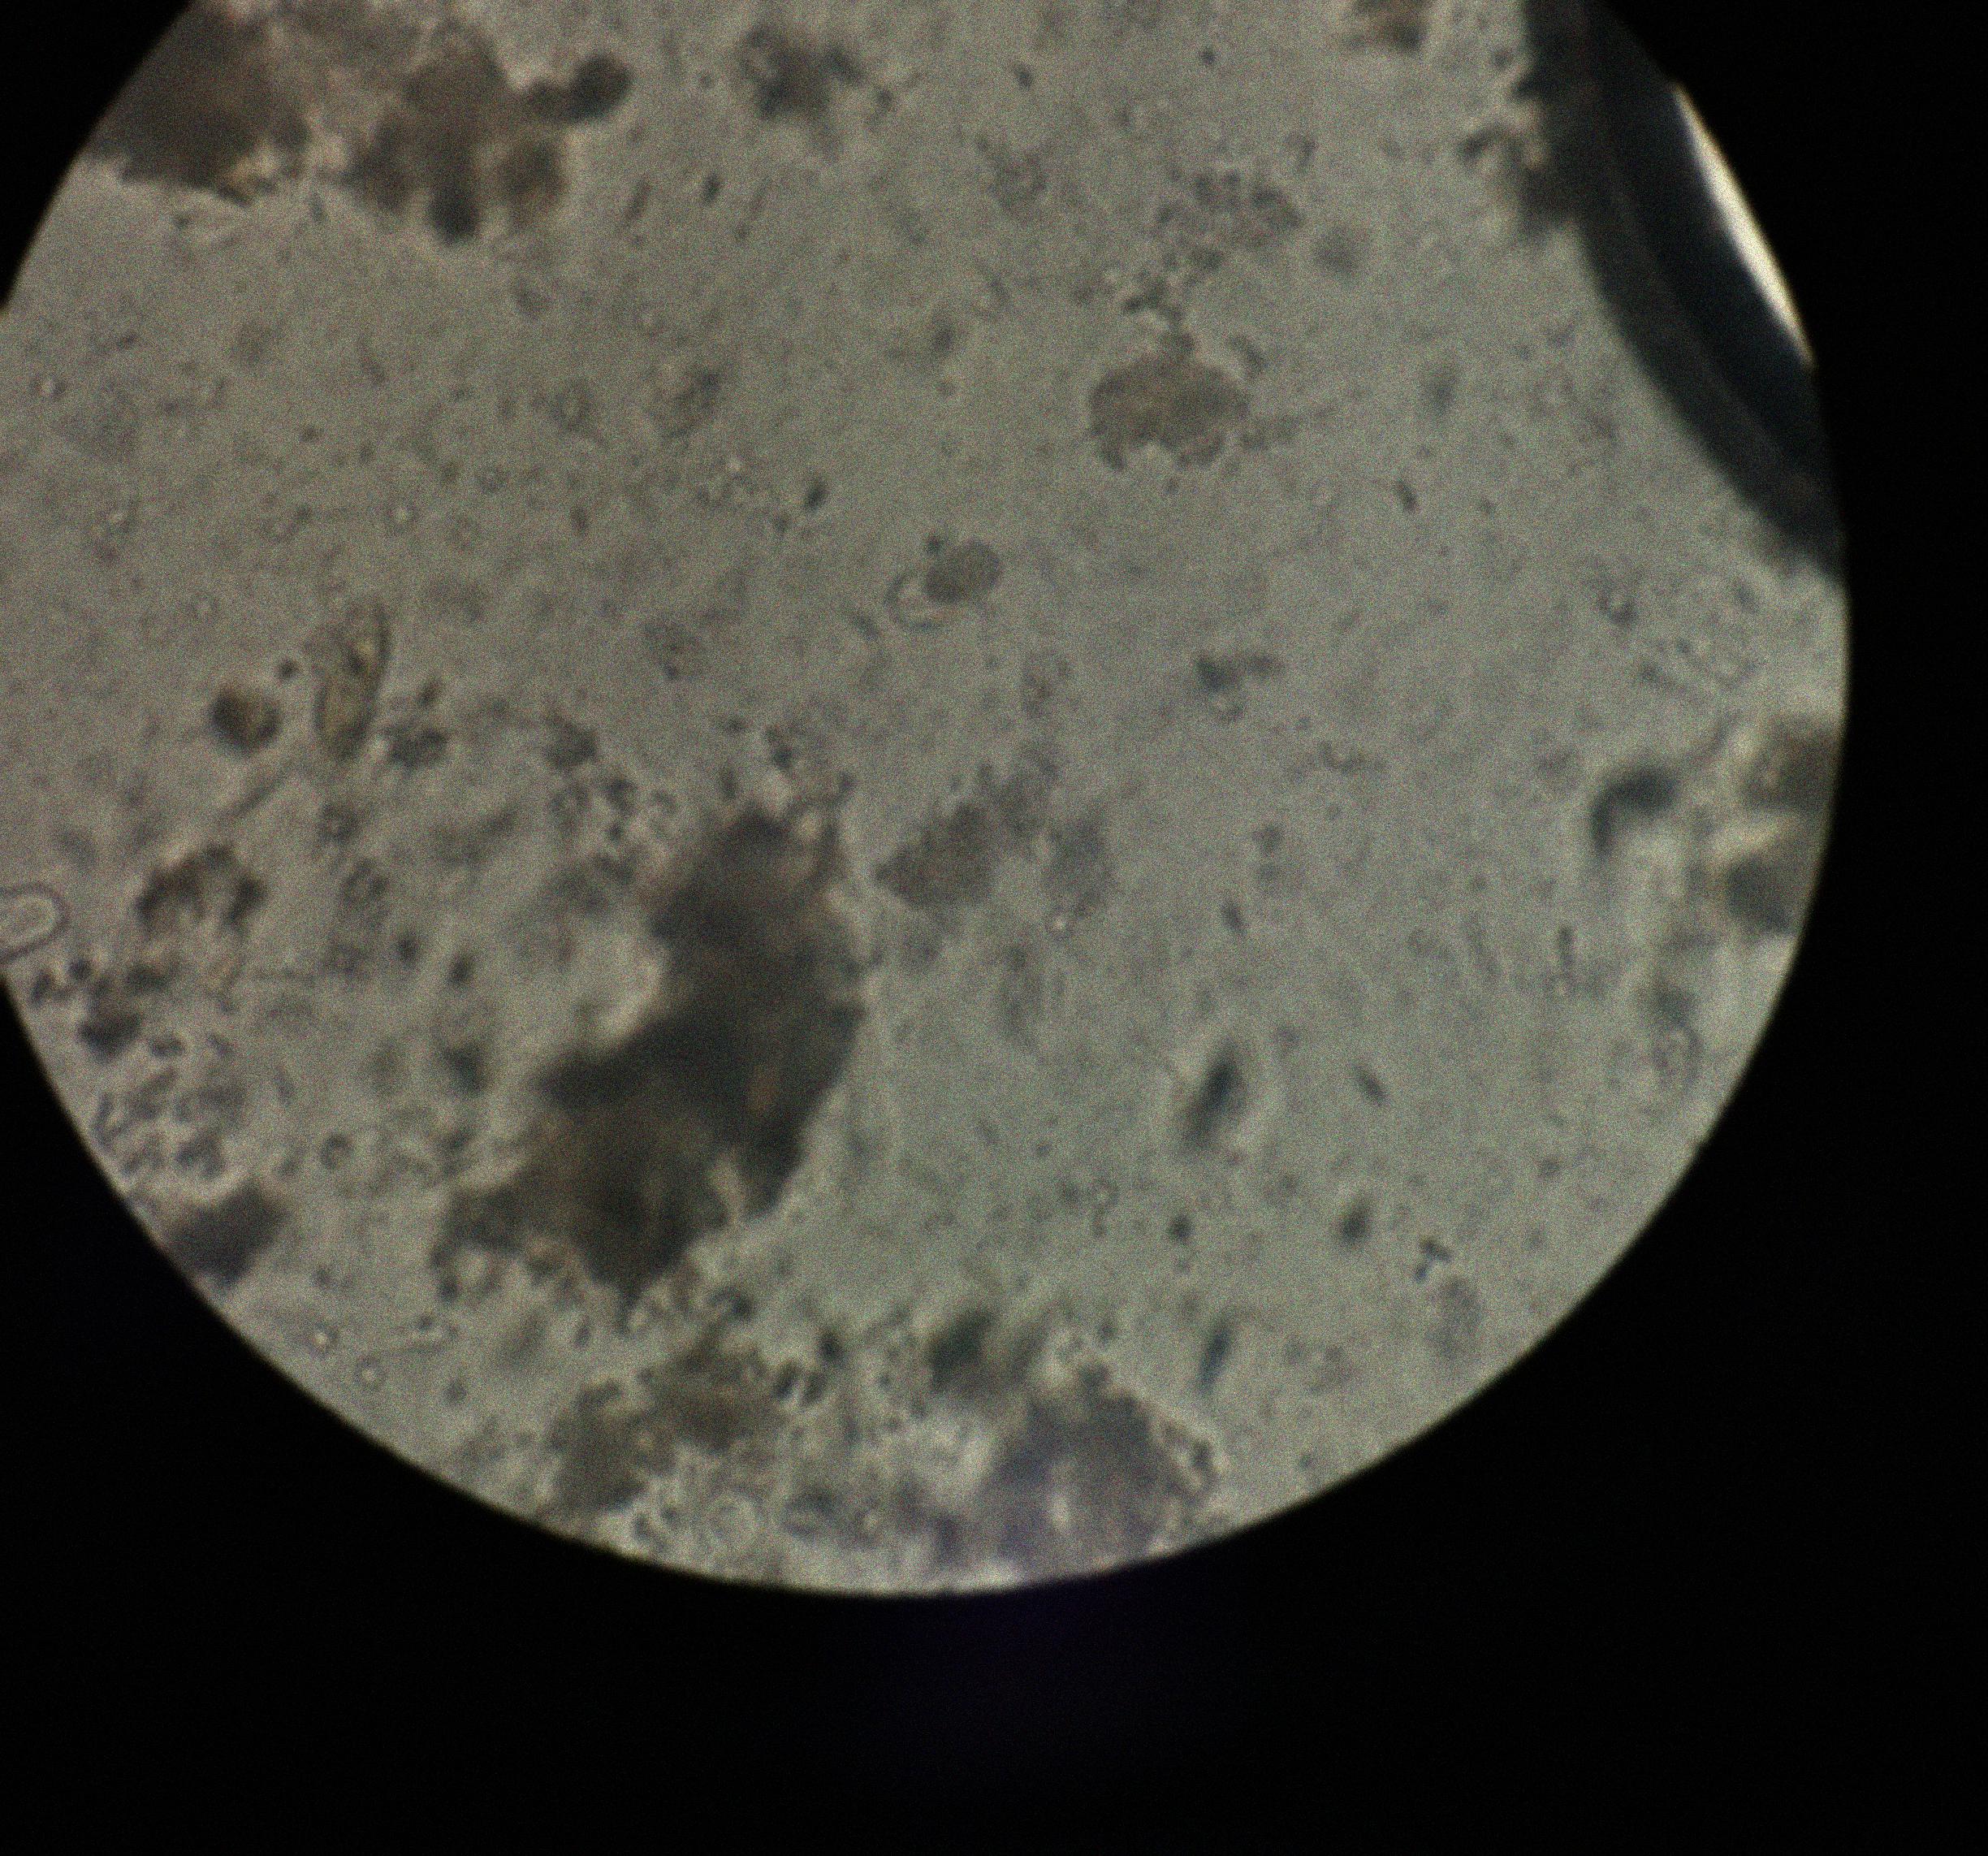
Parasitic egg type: Capillaria philippinensis